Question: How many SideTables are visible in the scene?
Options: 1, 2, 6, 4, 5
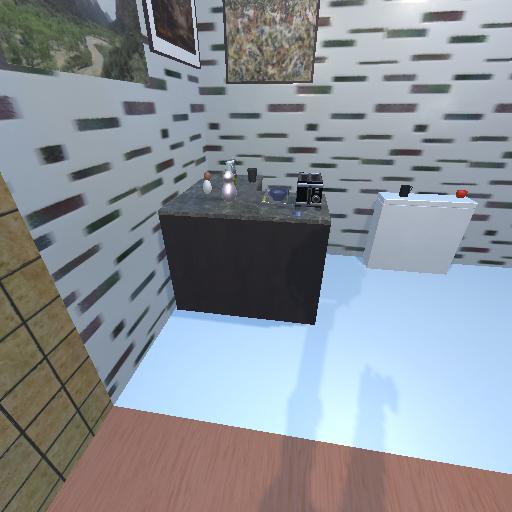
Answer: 1